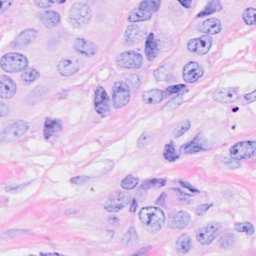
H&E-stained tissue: Breast